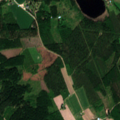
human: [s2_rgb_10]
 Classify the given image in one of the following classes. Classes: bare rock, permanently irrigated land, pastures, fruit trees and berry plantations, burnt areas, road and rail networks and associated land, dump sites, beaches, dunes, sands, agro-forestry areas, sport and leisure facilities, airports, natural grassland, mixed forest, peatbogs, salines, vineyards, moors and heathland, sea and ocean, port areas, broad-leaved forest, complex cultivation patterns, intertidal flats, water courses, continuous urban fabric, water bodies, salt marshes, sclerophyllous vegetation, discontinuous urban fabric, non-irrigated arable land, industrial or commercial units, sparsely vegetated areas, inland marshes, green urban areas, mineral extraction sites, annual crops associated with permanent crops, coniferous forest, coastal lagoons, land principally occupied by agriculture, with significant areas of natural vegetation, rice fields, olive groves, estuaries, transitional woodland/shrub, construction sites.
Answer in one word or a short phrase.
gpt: non-irrigated arable land, coniferous forest, mixed forest